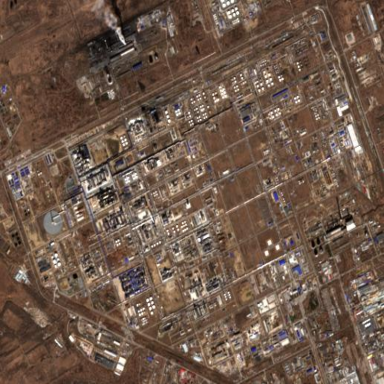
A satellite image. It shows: Industrial area with oil facility surrounded by wall.